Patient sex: M
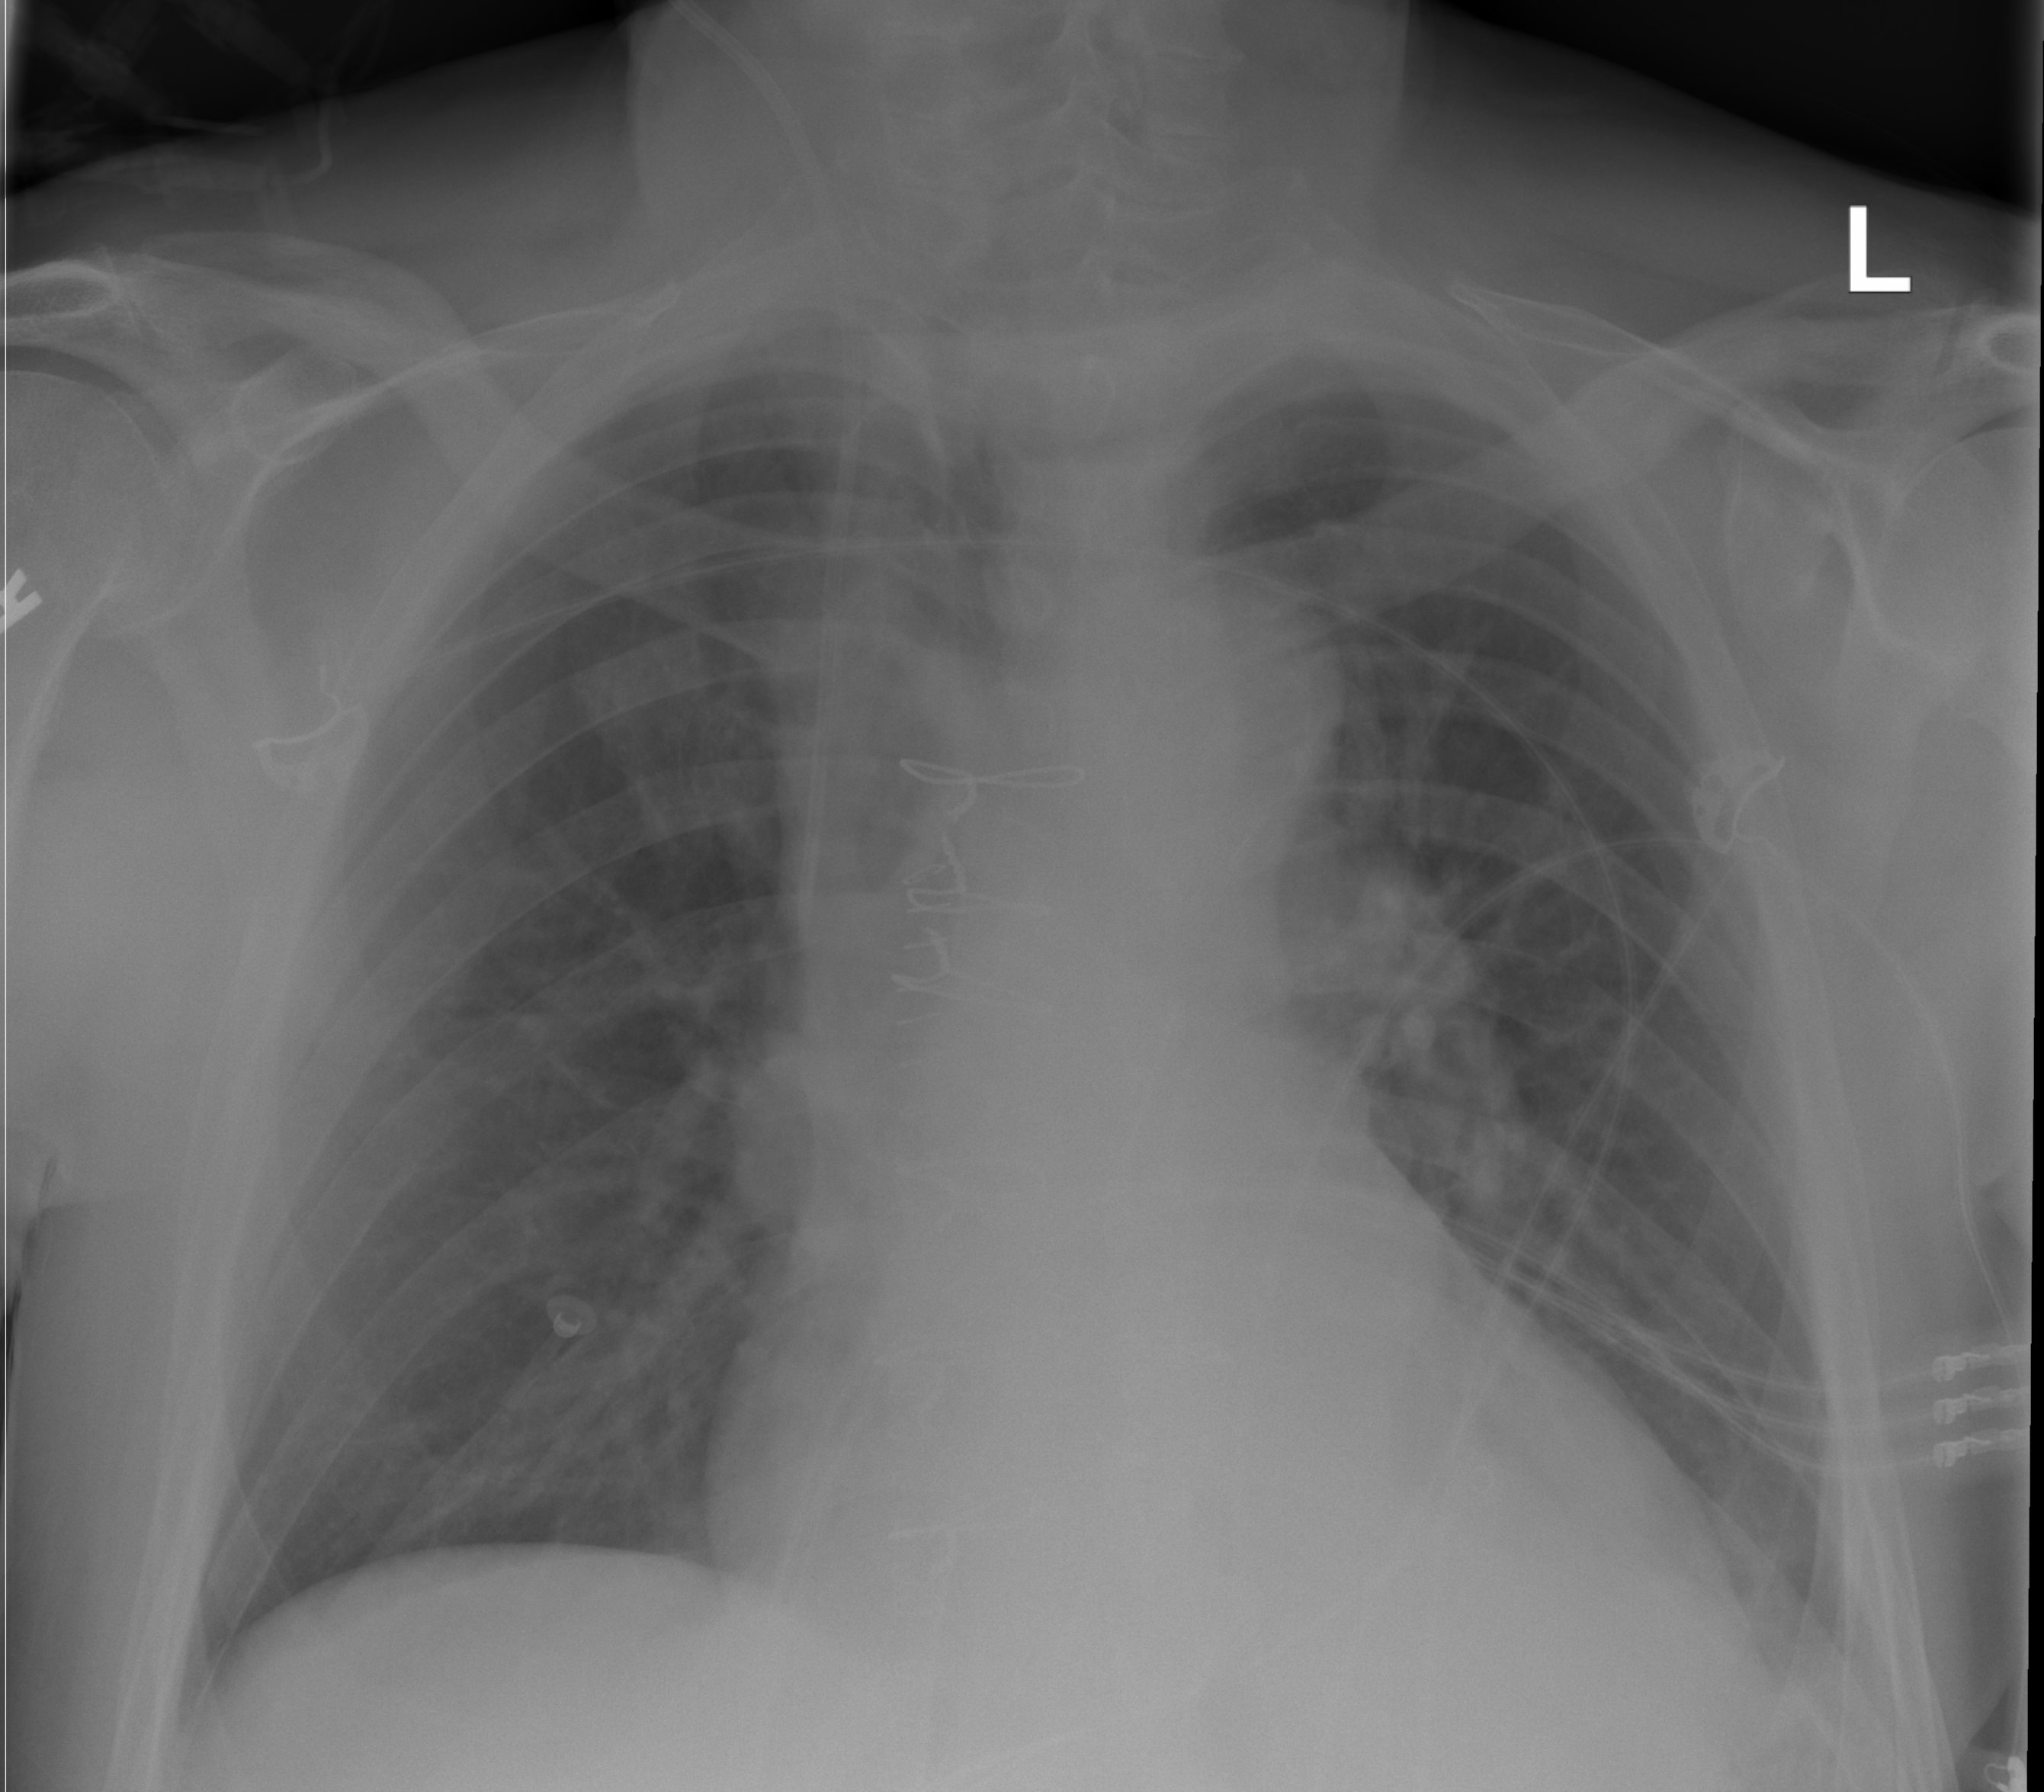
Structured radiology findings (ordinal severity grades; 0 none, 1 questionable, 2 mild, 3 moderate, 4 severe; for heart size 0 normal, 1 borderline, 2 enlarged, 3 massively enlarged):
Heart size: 2
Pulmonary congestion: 0
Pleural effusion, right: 0
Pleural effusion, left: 2
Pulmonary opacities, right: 0
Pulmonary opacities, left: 0
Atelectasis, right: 0
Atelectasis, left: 2